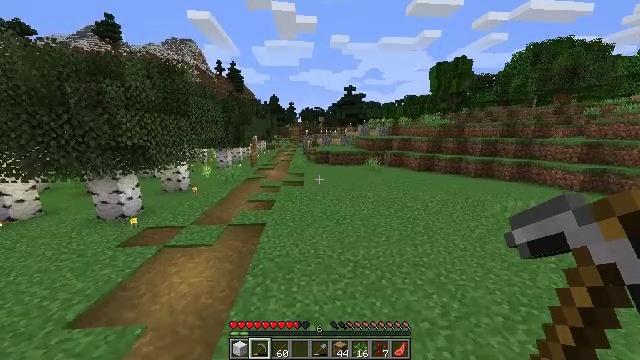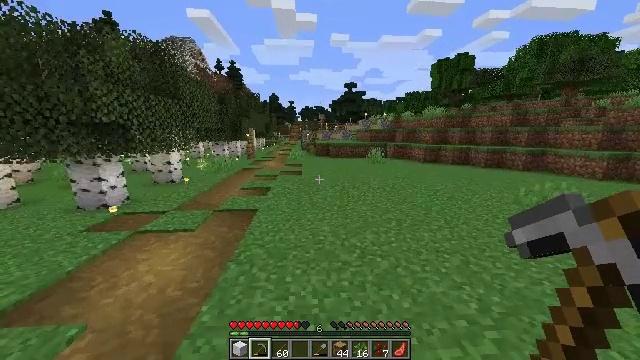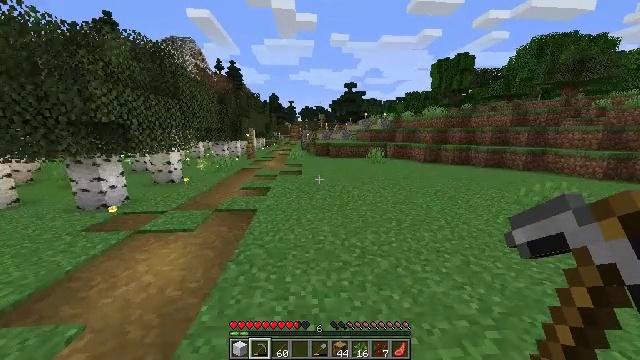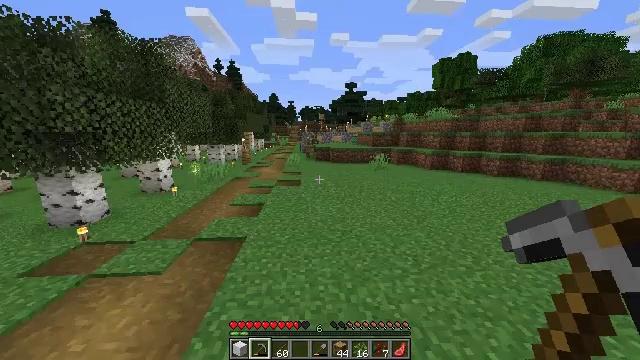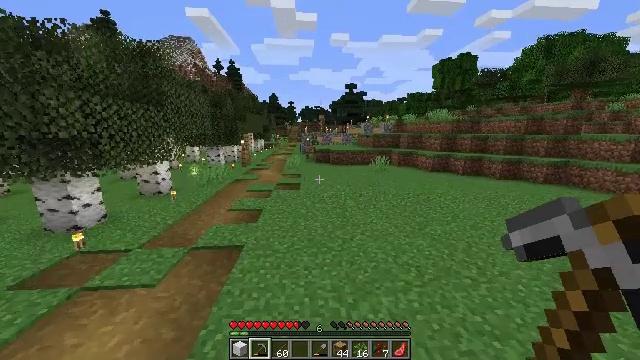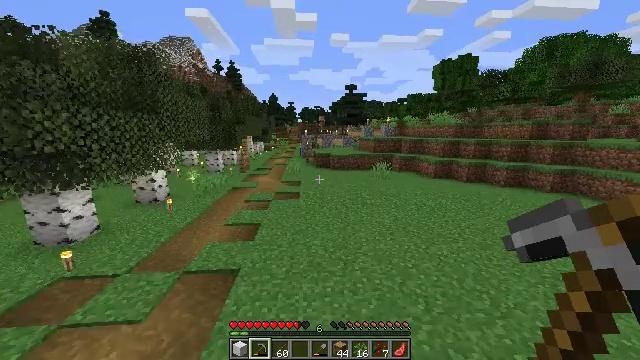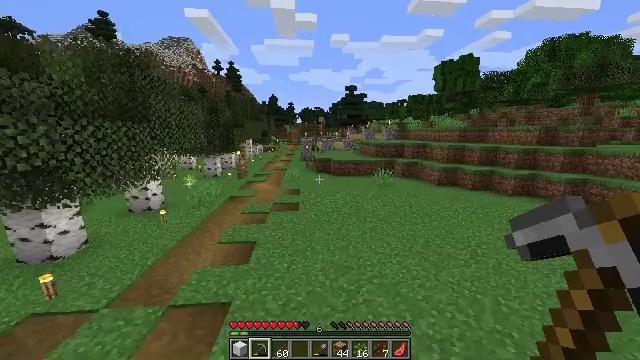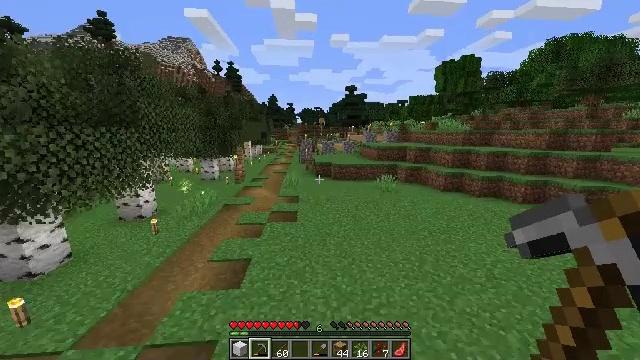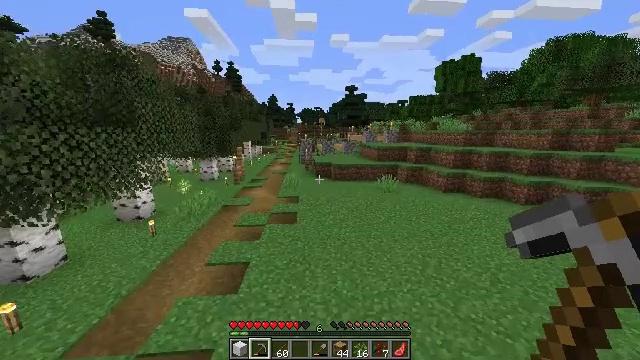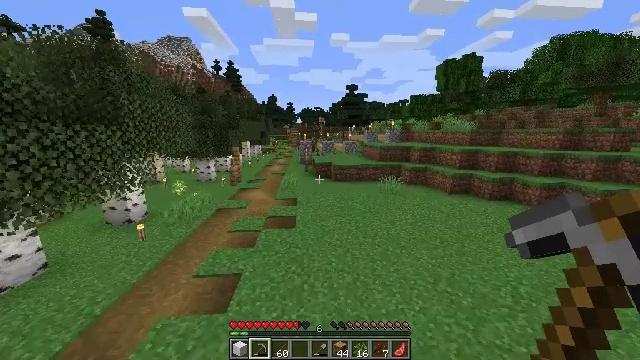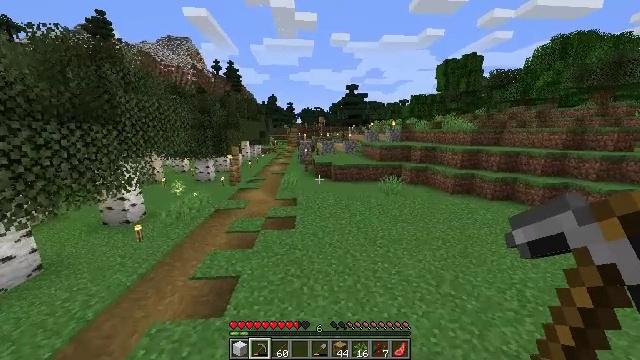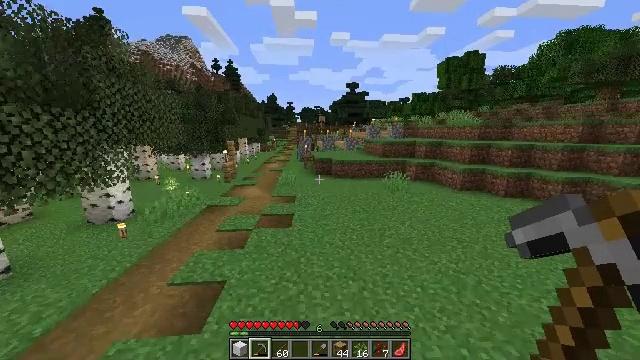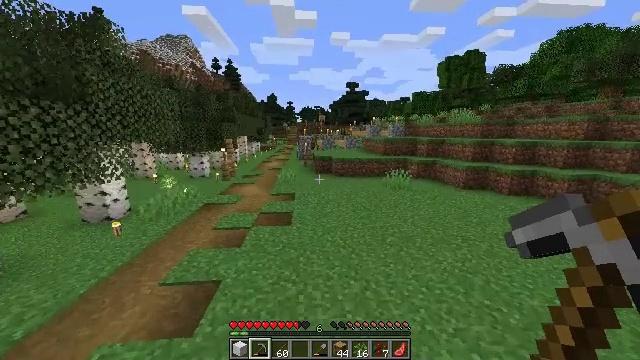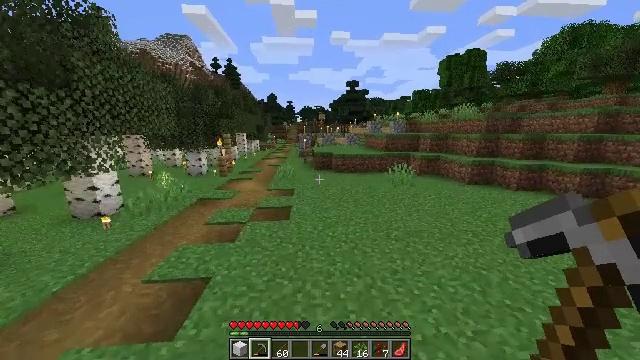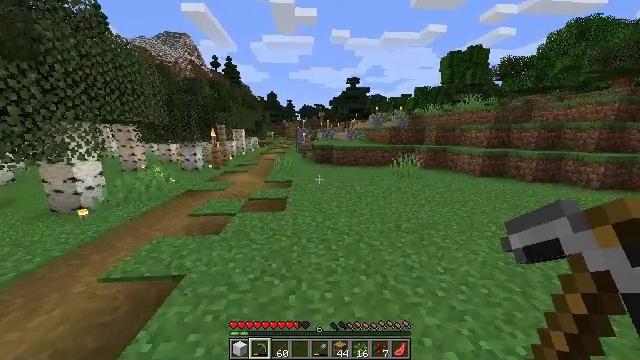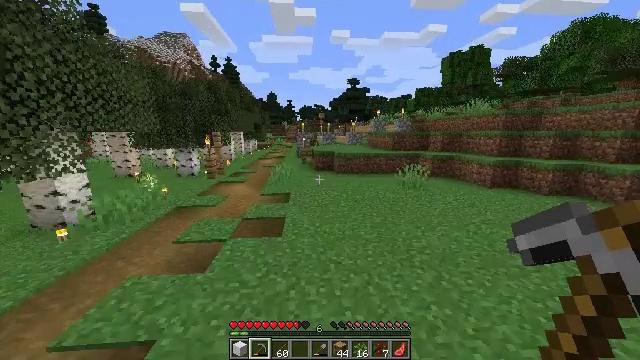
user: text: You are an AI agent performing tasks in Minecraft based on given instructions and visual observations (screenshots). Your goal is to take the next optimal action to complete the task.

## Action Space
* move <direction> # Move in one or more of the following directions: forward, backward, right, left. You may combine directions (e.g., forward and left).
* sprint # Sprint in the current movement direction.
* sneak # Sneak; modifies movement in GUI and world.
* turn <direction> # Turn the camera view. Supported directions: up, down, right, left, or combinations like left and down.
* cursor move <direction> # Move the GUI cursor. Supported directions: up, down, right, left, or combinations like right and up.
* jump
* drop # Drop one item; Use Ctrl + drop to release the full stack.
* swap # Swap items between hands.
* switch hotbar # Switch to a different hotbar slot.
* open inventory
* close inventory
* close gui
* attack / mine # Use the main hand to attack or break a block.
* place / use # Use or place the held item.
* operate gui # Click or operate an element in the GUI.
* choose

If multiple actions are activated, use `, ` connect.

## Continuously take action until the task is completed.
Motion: motion action
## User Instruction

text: Combine wool and purple dye to get purple wool.
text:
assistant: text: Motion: move forward, jump
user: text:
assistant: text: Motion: move forward, jump
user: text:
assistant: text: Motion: move forward, jump
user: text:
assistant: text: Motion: move forward, jump
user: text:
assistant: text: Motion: move forward, jump
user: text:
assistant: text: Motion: move forward, jump
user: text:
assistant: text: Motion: move forward, jump
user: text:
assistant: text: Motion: move forward, jump
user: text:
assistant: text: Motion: move forward, jump
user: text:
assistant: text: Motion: move forward, jump
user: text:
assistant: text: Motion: move forward, jump
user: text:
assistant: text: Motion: move forward, jump
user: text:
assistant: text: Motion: move forward, jump
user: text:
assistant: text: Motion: move forward, jump
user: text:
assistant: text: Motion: move forward, jump
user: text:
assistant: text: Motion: move forward, jump
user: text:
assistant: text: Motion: move forward, jump
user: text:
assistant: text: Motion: move forward, jump
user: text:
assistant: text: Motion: move forward, jump
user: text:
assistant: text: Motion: move forward, jump
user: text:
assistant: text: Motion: move forward, jump
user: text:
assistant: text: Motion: move forward
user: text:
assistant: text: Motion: move forward
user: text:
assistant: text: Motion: move forward
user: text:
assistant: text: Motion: move forward
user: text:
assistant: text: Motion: move forward
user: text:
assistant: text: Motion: move forward
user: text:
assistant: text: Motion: move forward
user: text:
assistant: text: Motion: move forward
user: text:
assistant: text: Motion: move forward